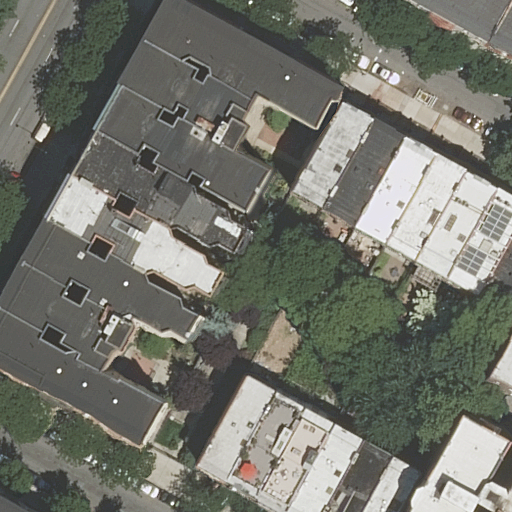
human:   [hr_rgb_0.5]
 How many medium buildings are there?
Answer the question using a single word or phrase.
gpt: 18

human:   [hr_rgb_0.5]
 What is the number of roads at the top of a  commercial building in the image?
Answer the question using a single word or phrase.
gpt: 0

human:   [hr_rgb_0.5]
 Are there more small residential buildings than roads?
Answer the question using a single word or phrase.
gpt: yes

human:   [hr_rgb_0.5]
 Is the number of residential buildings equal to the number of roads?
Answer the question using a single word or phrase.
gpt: no

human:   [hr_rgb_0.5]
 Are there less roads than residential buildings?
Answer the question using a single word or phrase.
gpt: yes

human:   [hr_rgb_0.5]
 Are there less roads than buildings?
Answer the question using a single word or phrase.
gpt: yes

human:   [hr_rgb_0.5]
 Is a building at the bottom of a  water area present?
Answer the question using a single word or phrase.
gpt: no

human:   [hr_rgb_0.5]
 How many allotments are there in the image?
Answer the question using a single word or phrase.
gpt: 0

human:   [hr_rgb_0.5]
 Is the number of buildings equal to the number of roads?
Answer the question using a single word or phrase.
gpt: no

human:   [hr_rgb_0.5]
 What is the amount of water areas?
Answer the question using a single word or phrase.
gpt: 0

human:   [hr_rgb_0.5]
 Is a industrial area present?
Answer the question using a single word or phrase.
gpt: no

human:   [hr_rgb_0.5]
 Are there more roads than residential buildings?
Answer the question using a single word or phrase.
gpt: no

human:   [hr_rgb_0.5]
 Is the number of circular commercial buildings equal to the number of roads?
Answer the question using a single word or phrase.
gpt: no

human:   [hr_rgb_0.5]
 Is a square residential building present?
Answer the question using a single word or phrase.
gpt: no

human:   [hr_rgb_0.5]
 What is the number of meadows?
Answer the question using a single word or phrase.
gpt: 0

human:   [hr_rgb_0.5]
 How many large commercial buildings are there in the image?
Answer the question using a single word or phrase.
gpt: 0

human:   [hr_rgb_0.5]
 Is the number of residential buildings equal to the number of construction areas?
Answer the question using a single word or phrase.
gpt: no

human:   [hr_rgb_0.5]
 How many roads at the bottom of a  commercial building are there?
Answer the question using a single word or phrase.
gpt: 0

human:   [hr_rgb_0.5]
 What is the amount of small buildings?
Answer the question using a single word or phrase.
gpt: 7

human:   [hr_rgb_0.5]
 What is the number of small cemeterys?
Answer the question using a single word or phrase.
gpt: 0

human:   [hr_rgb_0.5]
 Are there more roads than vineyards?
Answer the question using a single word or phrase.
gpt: yes

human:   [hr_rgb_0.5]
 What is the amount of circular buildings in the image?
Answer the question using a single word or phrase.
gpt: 0

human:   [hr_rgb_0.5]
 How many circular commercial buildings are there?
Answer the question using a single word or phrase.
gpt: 0

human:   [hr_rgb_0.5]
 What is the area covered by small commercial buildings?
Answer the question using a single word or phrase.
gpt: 0m2

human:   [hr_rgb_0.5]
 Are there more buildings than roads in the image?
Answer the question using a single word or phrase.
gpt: yes

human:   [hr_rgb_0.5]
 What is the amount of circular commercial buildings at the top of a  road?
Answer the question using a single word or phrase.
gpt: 0

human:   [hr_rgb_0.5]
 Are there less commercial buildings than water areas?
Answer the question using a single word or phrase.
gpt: no

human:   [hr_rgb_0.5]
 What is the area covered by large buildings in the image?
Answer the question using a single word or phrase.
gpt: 531m2

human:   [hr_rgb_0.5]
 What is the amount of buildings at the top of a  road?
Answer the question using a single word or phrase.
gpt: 18

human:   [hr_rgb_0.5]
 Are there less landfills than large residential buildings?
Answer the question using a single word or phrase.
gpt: yes

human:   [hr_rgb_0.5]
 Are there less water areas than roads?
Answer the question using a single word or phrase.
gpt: yes

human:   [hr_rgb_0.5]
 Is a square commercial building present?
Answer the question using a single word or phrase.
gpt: no

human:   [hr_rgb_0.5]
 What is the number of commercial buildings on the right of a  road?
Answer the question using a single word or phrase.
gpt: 0

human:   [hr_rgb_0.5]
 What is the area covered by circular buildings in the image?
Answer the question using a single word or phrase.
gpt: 0m2

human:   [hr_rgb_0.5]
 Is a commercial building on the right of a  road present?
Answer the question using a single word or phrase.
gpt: no

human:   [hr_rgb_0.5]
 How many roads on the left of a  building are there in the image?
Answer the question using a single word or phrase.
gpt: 3